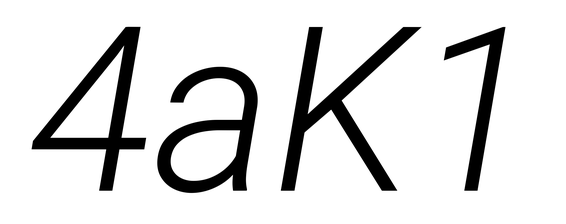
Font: Roboto-Italic_Light_Italic